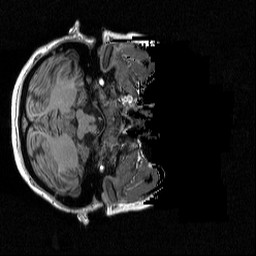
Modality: T1w
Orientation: axial
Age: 25
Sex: female
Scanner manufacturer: siemens
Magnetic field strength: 3 T
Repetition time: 2.3 s
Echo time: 0.00298 s